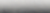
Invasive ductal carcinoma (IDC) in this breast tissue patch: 0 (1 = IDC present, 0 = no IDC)